Field crop: tomato
Growth stage: 2
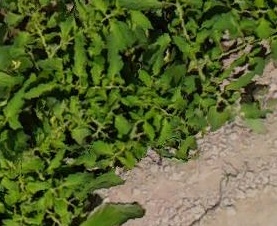
Species: tomato